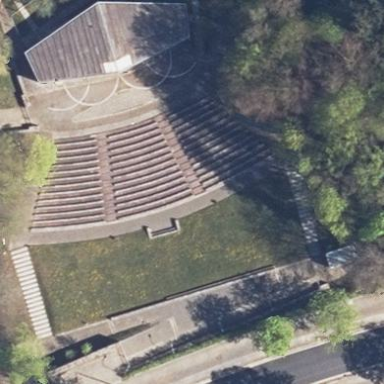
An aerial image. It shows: Theatre building.